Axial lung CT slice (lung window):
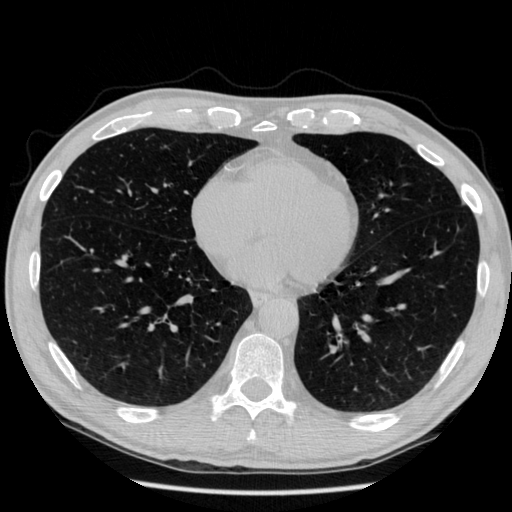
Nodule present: no